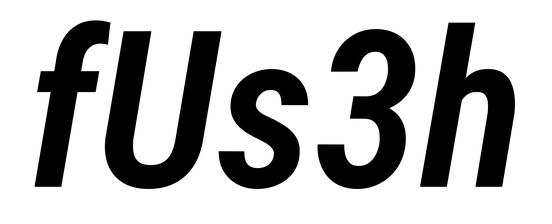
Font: Roboto-Italic_Condensed_SemiBold_Italic